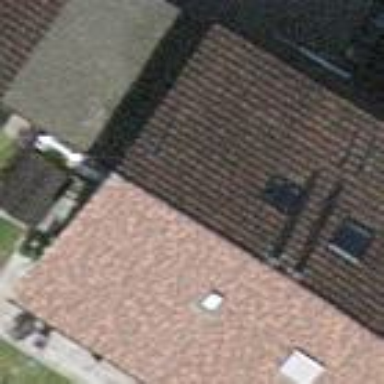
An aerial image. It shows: House with gabled roof that runs across the building.